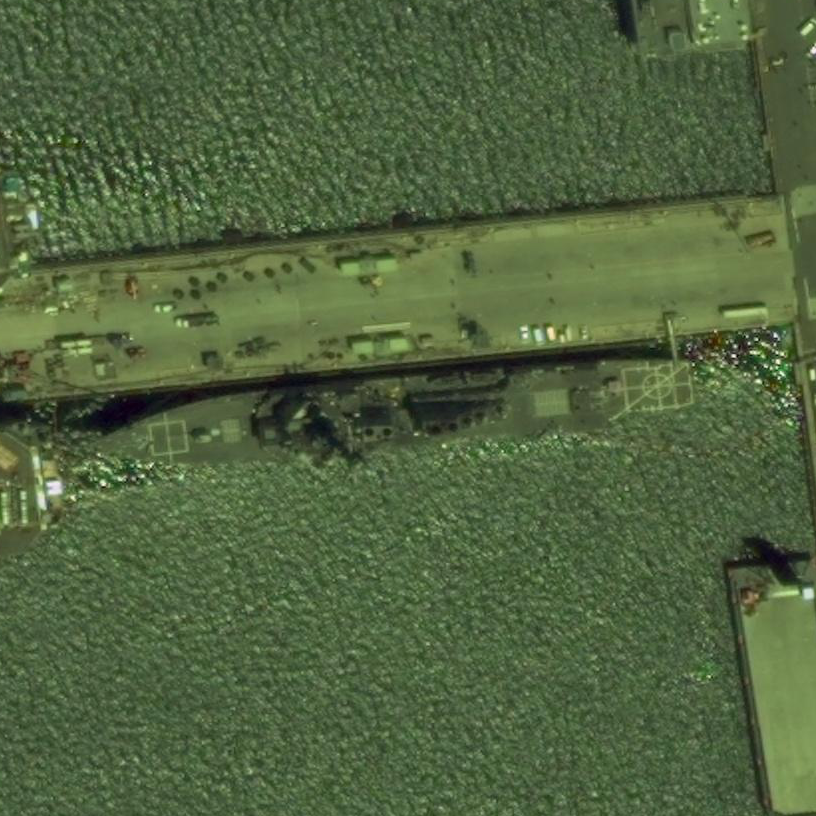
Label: destroyer